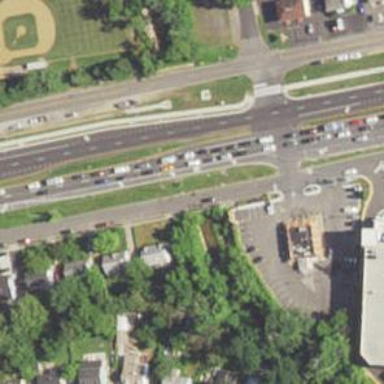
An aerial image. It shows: This image shows trunk highway that functions as expressway.